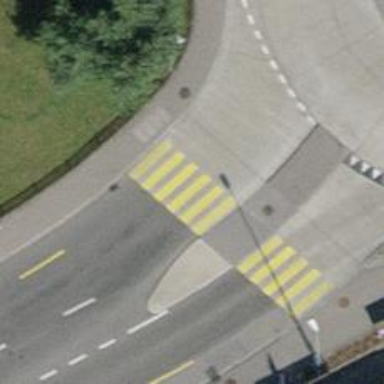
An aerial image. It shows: Marked road crossing.